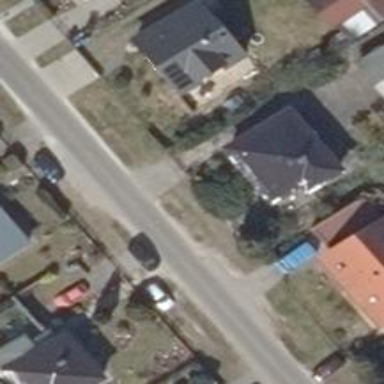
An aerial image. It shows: Driveway.